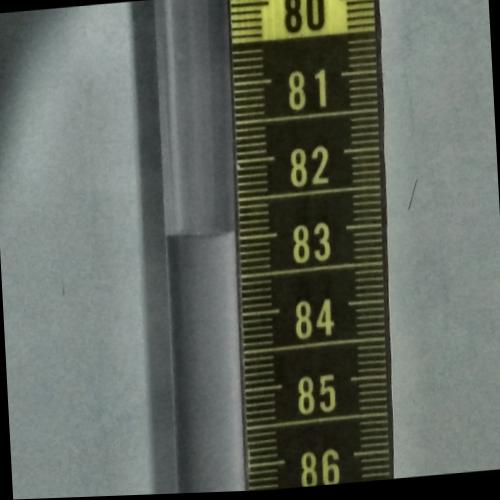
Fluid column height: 82.9 cm